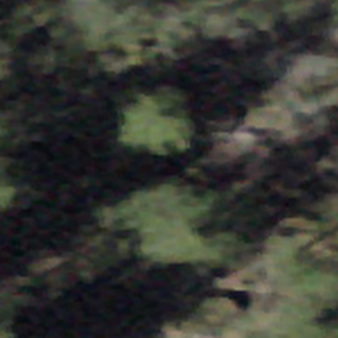
Label: other